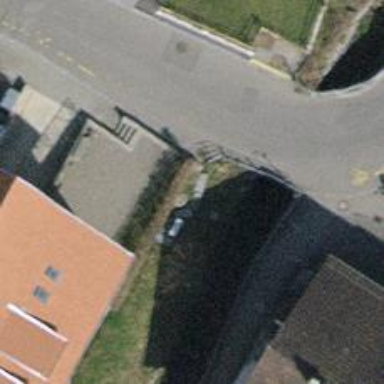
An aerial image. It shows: Concrete bench.